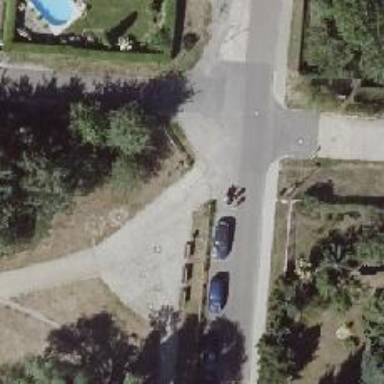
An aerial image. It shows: Footway along the road.